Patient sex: M
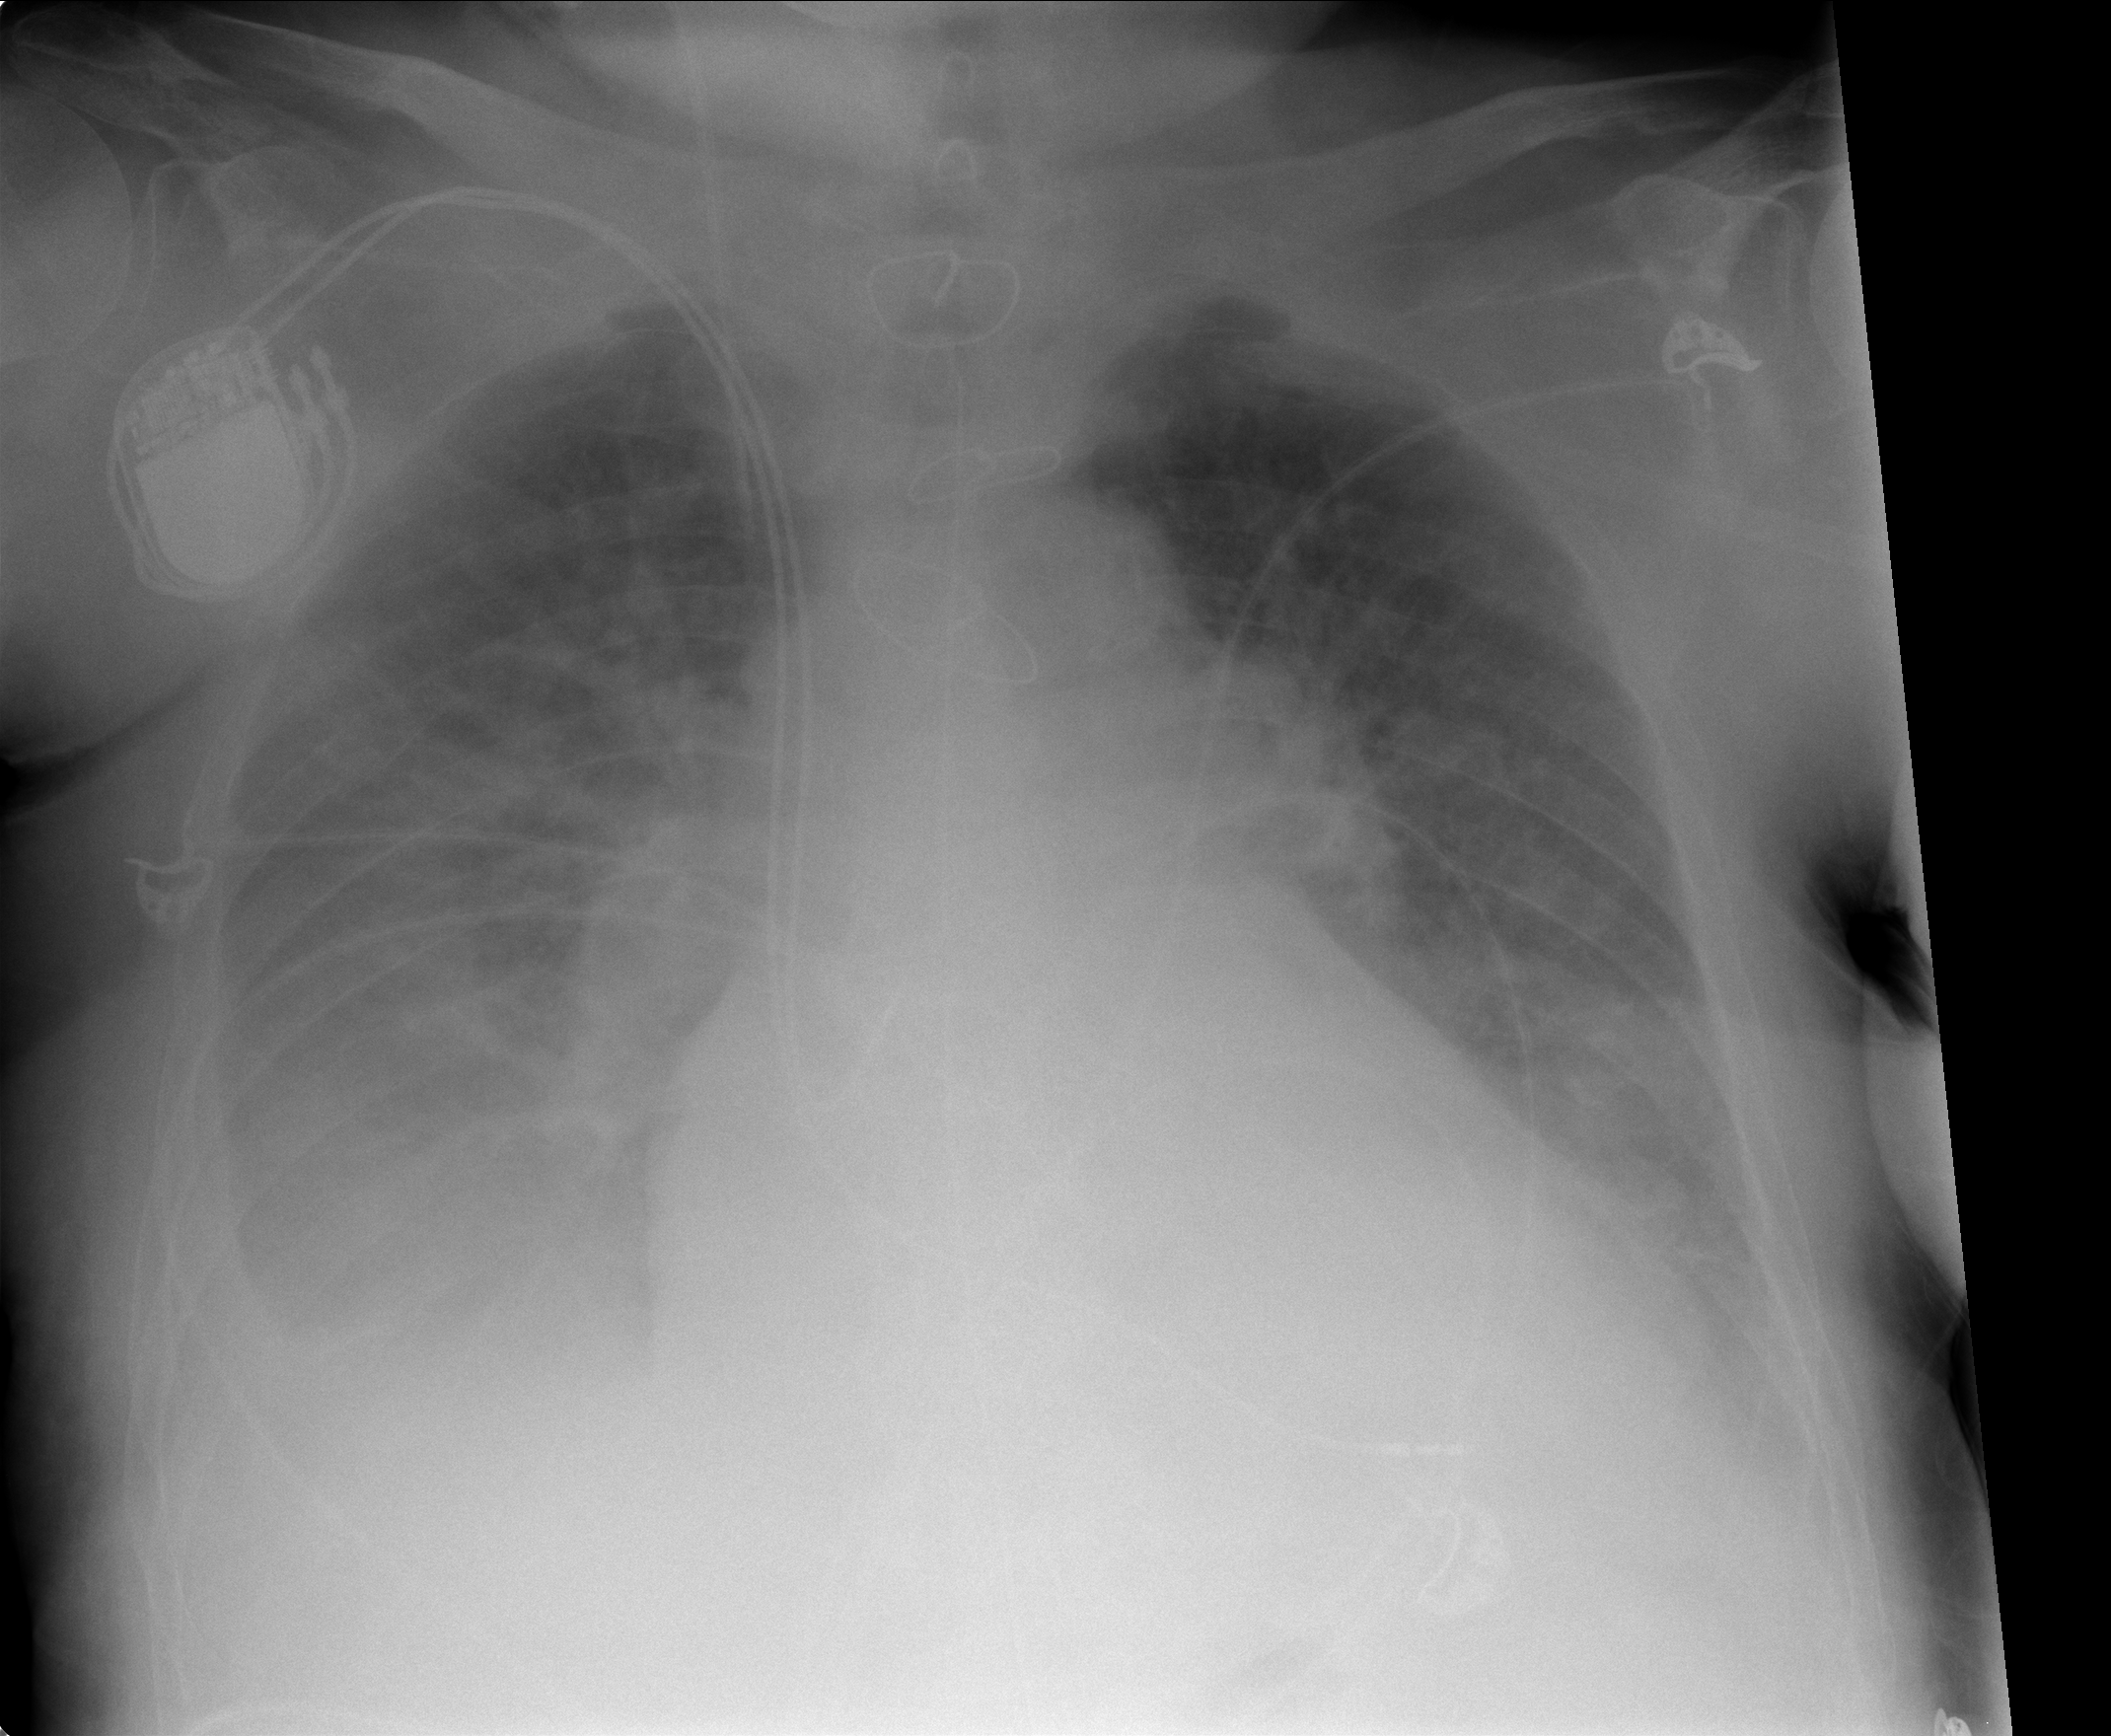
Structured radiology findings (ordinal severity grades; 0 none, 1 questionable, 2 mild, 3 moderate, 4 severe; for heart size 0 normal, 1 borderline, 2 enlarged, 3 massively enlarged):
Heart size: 2
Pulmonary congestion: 2
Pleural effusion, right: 3
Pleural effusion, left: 2
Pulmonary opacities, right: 0
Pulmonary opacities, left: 0
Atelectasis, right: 3
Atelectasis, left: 2